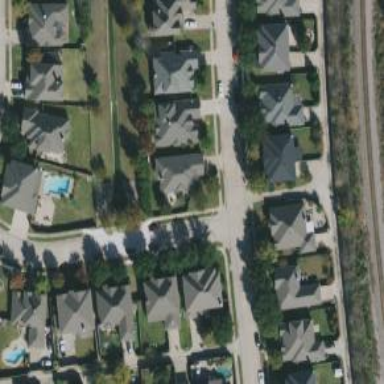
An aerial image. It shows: Alley classified as service road.